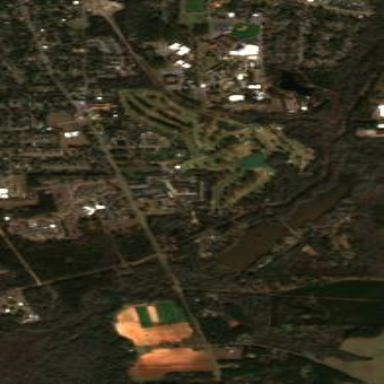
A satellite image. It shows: Golf course.